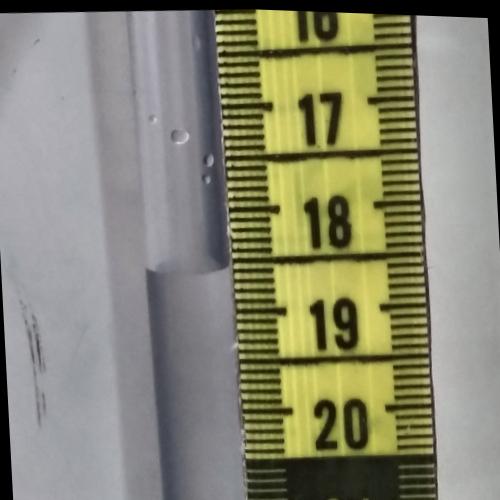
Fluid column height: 18.6 cm